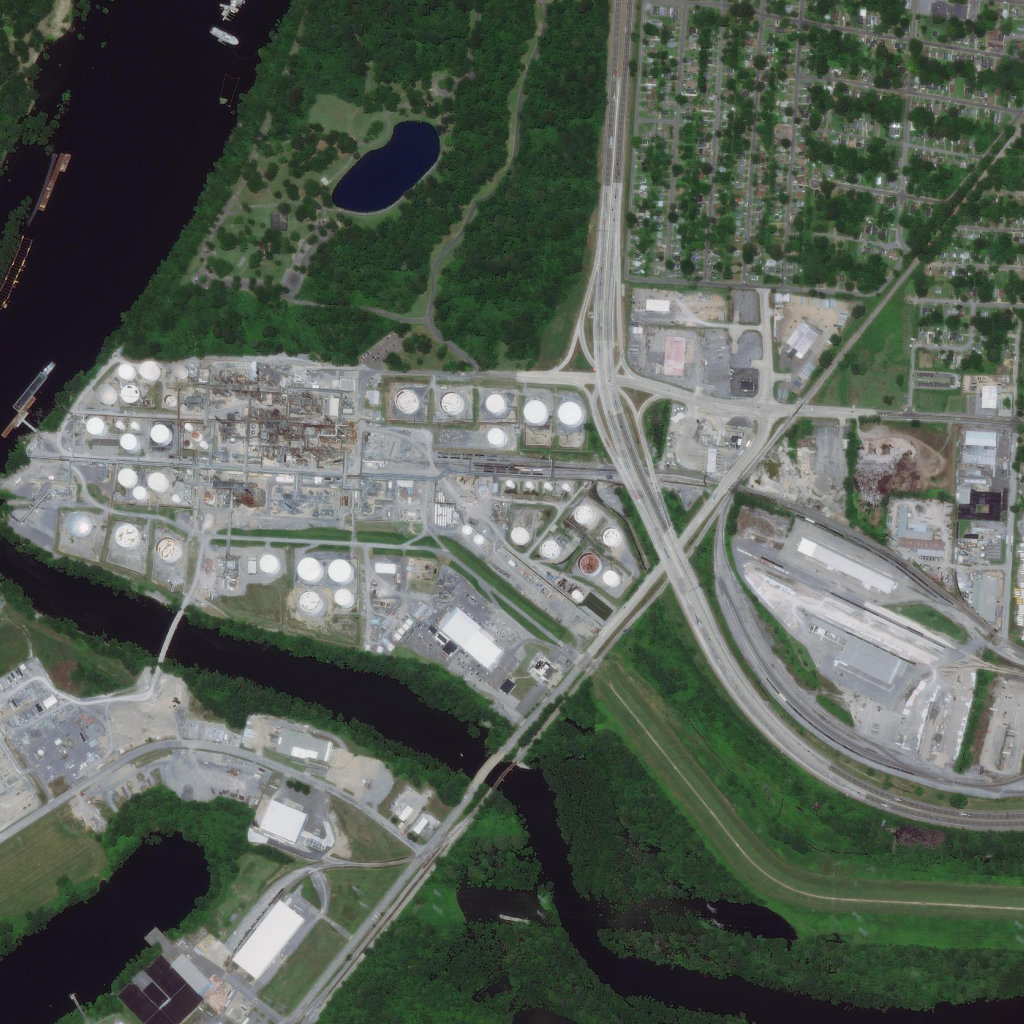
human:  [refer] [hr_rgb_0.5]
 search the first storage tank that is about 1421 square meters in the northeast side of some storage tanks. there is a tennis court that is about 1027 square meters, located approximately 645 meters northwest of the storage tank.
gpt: <box>[[54, 39, 56, 41, 0]]</box>